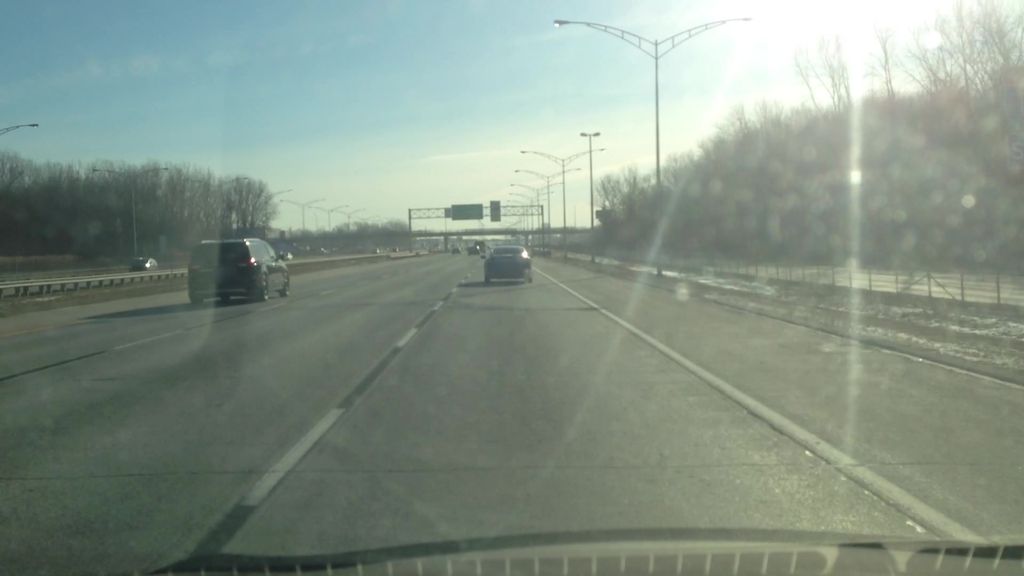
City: montreal